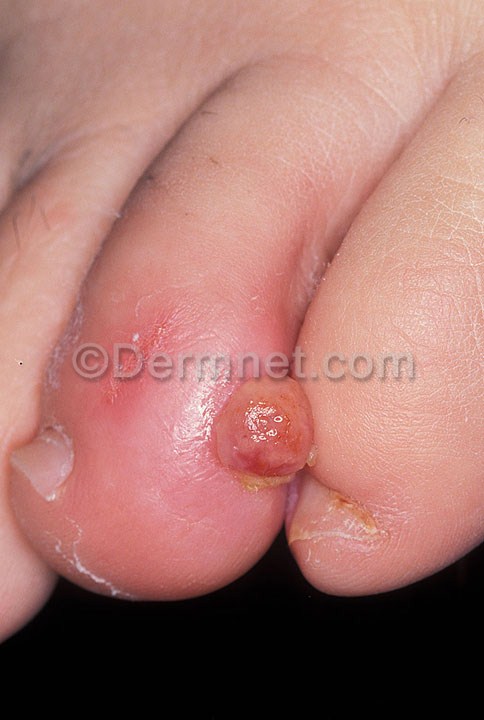
Disease: Vascular Tumors